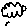
Label: cloud